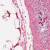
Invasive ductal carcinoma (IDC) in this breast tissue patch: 0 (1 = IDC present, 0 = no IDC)